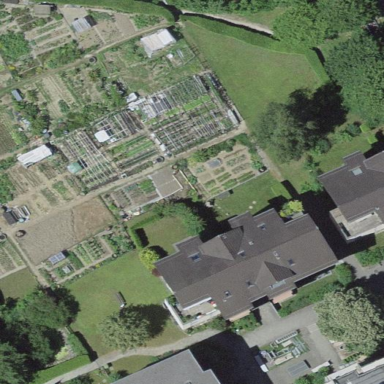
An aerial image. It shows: Garden area designated for leisure land.